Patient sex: M
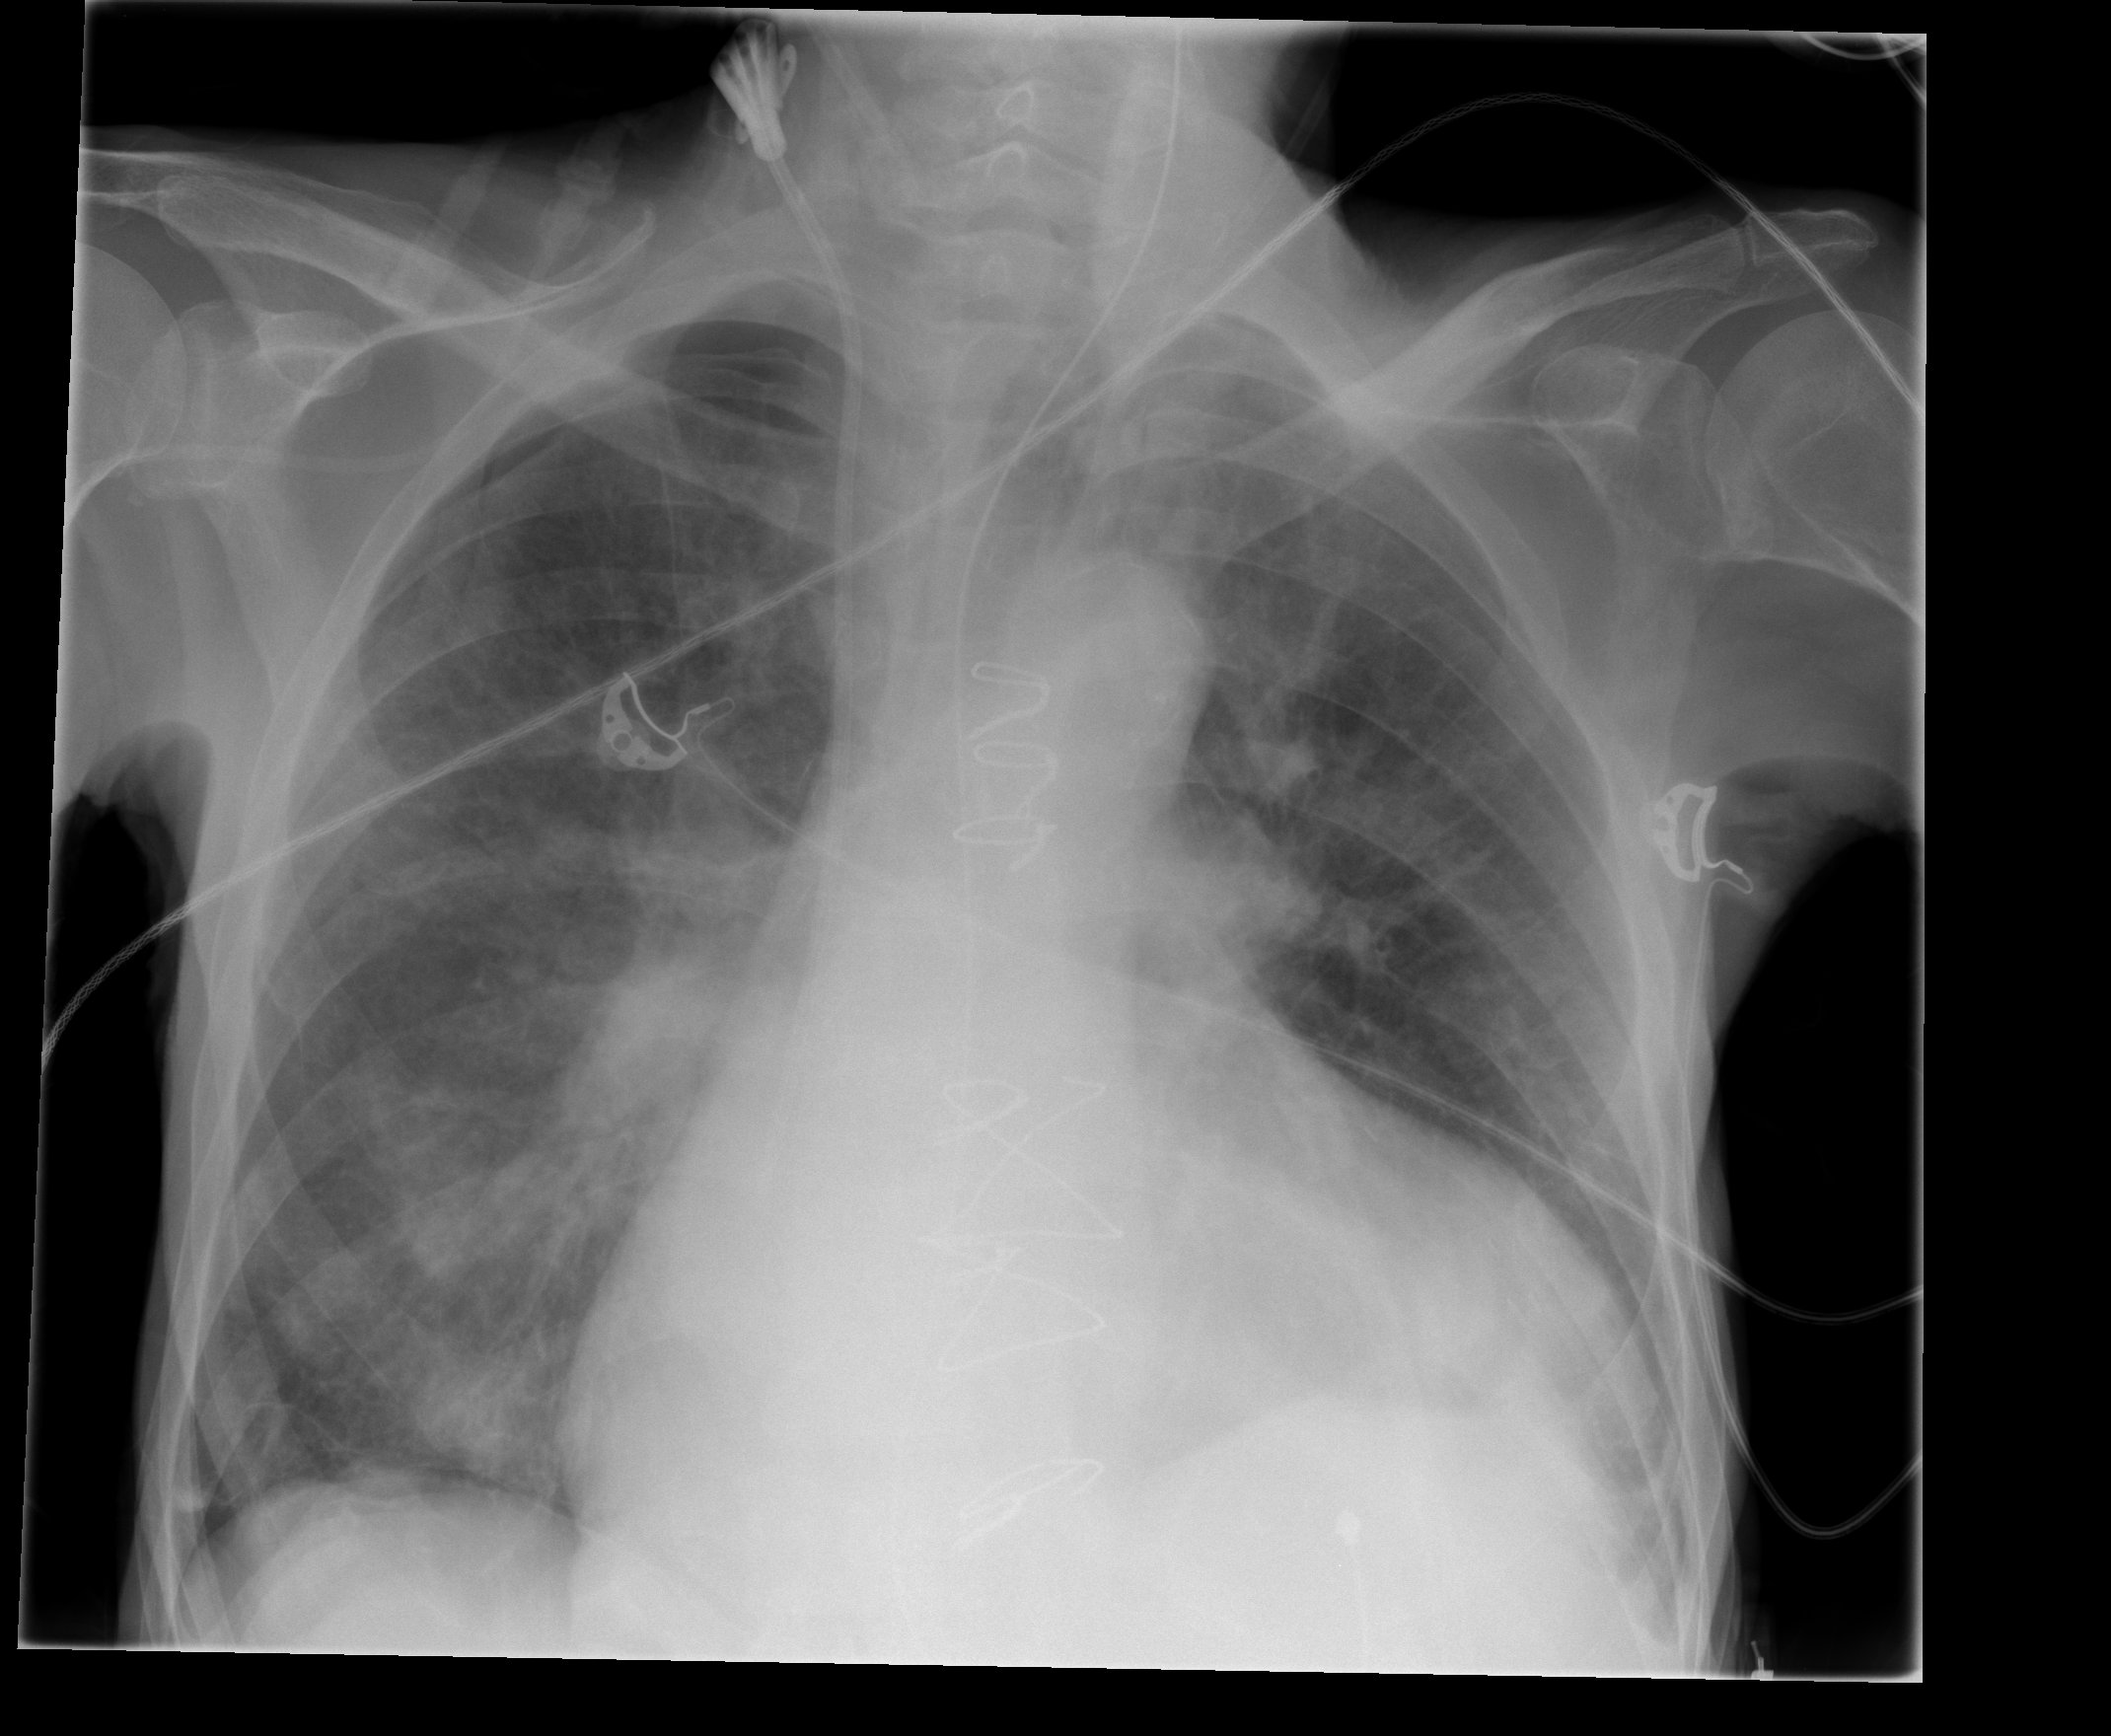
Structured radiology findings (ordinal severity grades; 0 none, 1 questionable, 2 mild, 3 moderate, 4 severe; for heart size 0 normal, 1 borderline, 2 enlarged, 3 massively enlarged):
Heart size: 0
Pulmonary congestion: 0
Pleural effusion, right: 2
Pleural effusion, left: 2
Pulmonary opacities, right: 0
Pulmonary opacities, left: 0
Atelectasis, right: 2
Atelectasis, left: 2